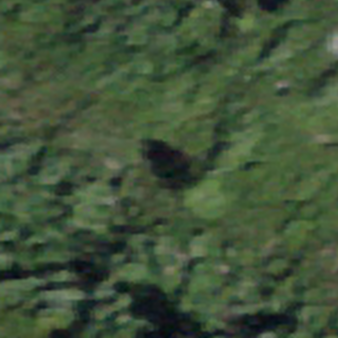
Label: other